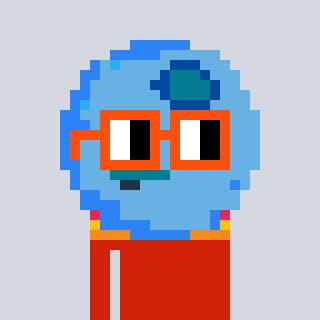
a pixel art character with square orange glasses, a blueberry-shaped head and a red-colored body on a cool background